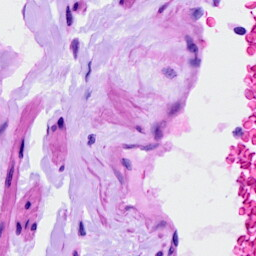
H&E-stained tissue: Ovarian